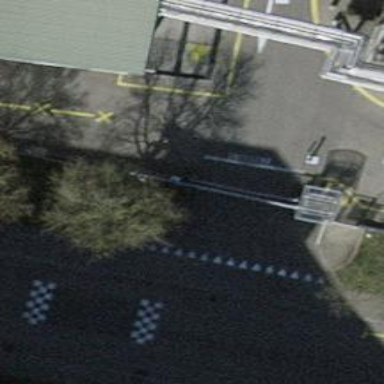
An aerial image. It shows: Lift gate barrier.